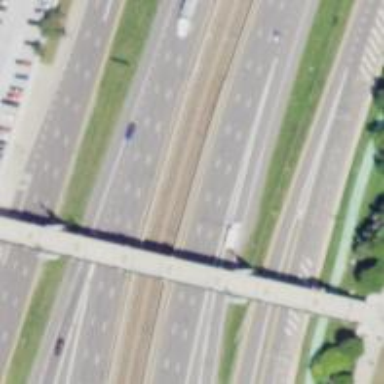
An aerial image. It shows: Asphalt motorway link.